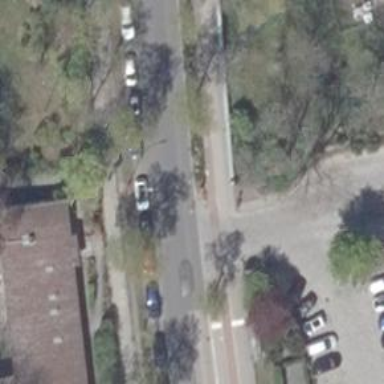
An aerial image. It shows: Avenue lined with broadleaved deciduous trees.